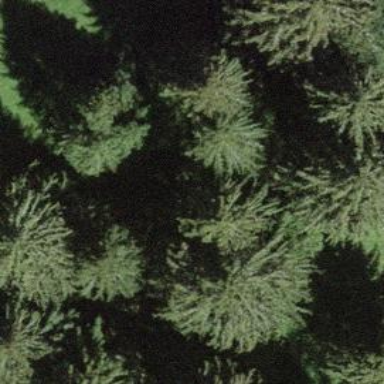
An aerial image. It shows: Forest area.